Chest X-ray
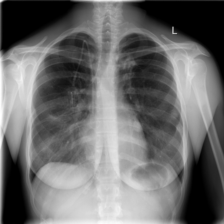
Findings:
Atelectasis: negative
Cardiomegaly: negative
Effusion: negative
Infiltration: negative
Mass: negative
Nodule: negative
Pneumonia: negative
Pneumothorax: negative
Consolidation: negative
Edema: negative
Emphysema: negative
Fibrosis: negative
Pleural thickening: negative
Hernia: negative